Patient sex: M
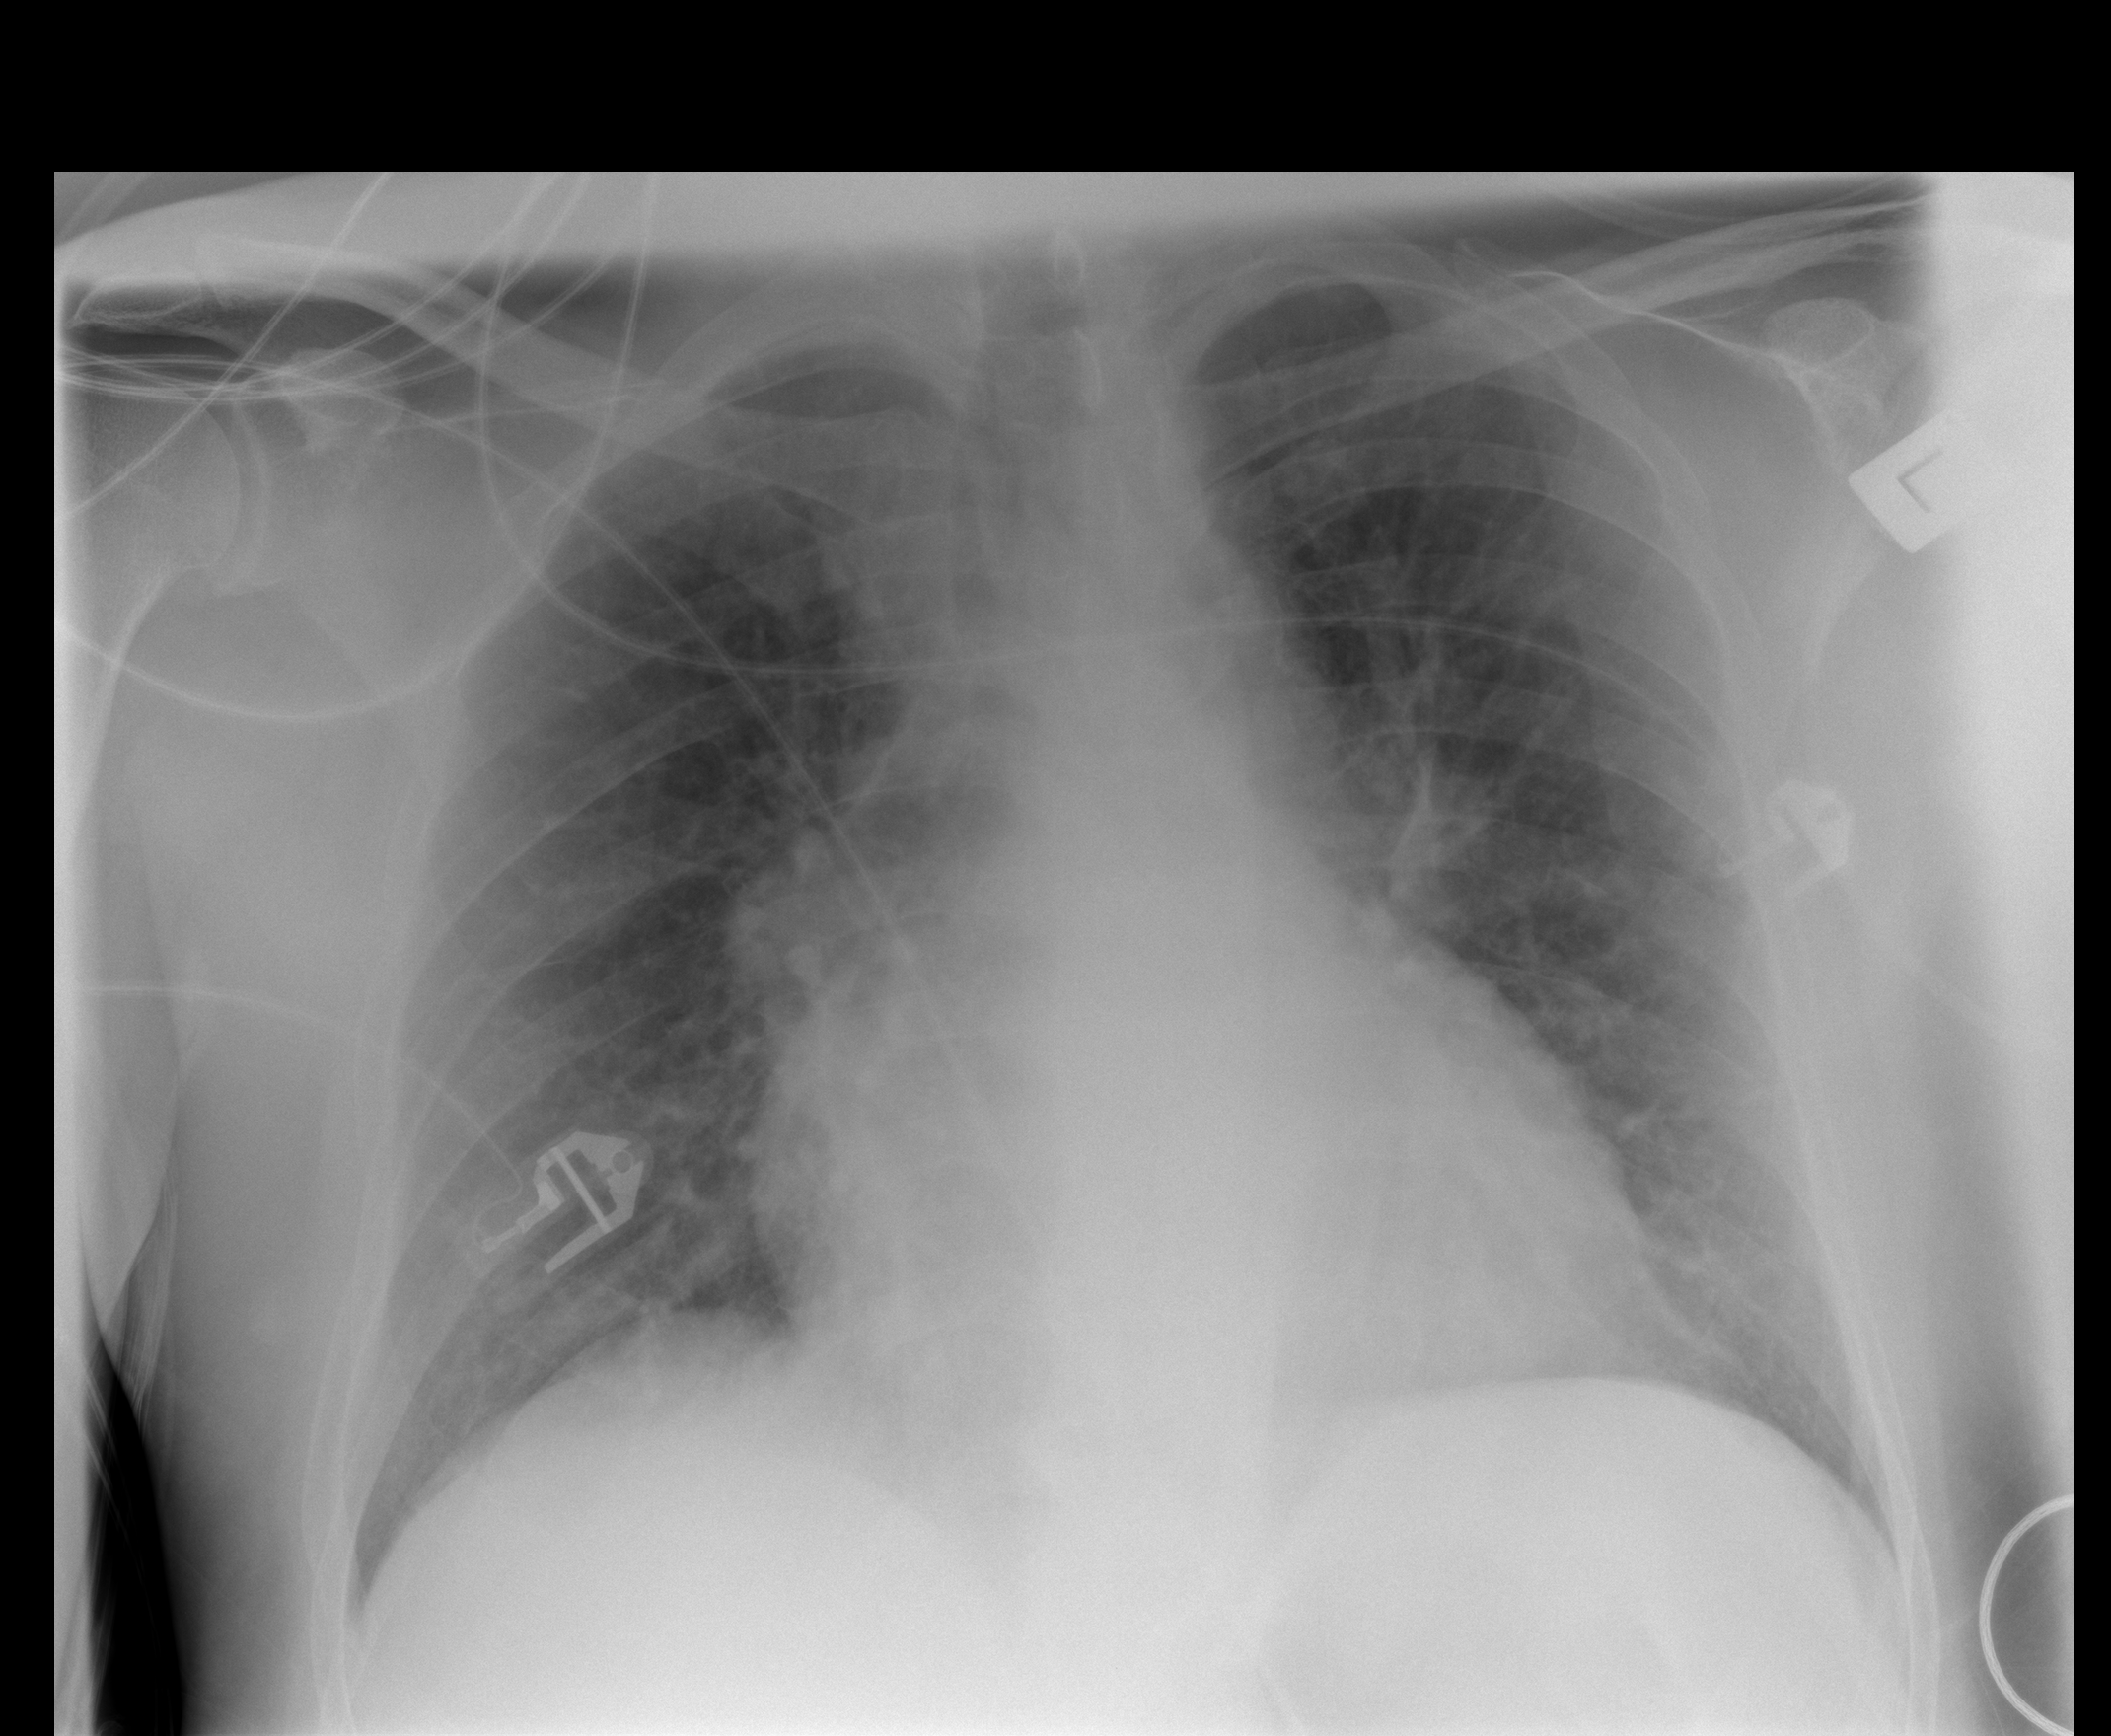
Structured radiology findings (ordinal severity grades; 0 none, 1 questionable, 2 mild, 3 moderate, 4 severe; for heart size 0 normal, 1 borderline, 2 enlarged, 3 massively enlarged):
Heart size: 2
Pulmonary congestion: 2
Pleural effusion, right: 0
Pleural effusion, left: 0
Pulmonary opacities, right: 0
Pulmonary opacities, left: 0
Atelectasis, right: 0
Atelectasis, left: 0